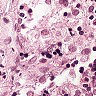
Metastatic tissue present: no